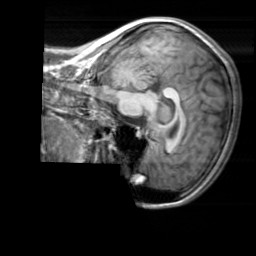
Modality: T1w
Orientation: sagittal
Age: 25
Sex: female
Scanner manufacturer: siemens
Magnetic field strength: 3 T
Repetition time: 2.3 s
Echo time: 0.00303 s